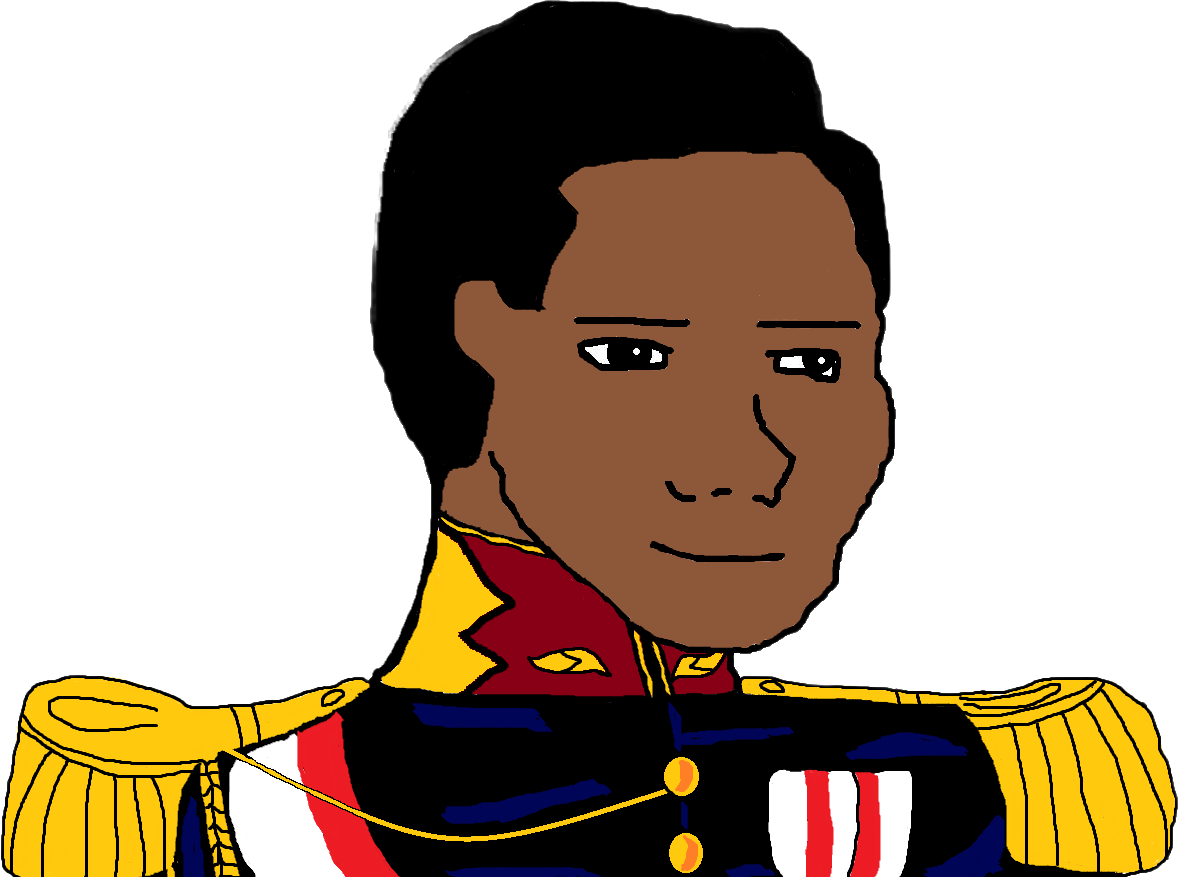
Label: 5_Bloomer